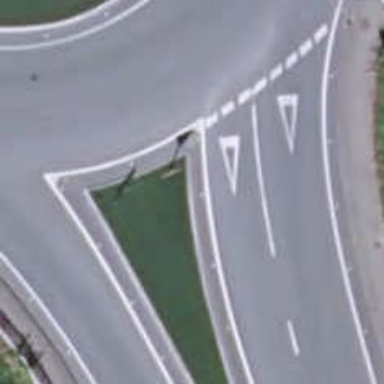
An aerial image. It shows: Road with "give way" sign.